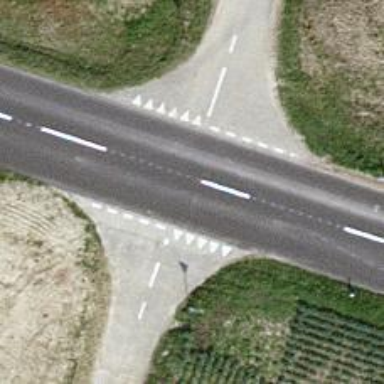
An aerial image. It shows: Secondary road with asphalt surface.